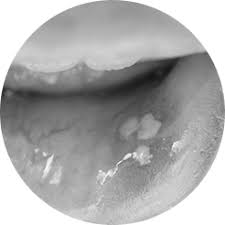
Condition: Mouth Ulcer